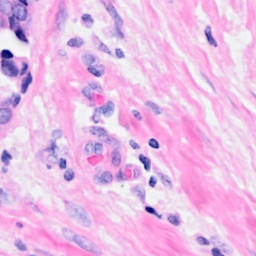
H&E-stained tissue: Breast